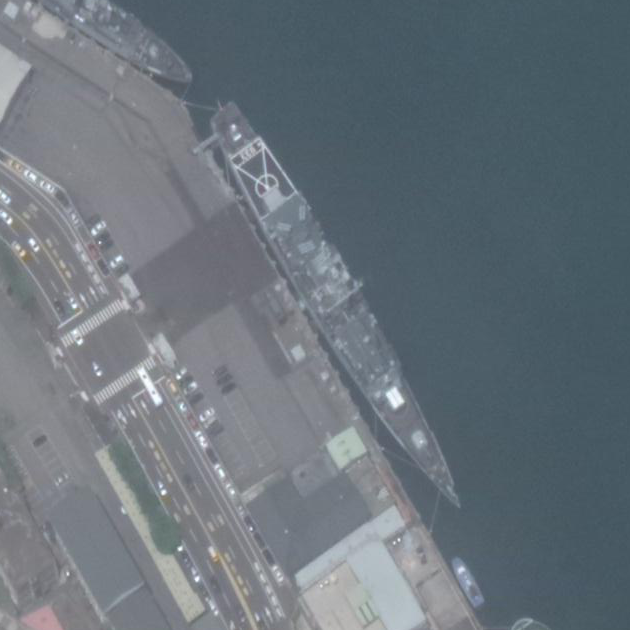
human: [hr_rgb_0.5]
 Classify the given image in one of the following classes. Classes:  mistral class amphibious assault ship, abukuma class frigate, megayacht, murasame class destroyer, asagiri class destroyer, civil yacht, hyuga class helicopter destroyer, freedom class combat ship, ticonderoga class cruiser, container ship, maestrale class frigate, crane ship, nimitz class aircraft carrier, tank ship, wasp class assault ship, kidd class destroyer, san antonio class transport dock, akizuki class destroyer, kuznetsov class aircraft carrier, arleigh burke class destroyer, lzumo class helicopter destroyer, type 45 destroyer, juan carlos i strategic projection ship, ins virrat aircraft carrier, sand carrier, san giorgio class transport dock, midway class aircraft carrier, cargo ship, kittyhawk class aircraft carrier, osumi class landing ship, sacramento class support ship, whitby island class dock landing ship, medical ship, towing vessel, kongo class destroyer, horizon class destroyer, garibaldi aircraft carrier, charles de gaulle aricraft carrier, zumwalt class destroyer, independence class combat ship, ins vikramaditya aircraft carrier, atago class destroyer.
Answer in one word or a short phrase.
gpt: Kidd class destroyer